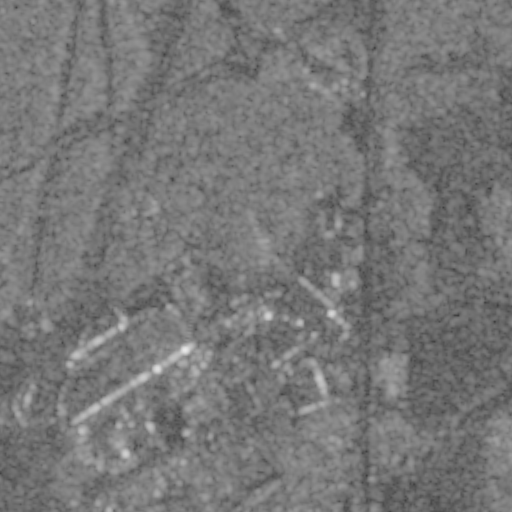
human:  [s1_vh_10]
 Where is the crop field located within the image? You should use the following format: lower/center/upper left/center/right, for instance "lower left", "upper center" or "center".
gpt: The crop field is located in the lower right of the image.
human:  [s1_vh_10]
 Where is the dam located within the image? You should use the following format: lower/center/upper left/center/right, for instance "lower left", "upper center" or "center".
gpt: The dam is located in the lower right of the image.
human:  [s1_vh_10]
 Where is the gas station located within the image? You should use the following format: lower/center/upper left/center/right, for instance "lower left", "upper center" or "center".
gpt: The gas station is located in the center right of the image.
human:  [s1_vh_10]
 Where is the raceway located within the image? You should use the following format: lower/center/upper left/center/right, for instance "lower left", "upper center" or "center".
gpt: The raceway is located in the upper right of the image.
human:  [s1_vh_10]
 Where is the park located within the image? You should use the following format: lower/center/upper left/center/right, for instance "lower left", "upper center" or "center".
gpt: There is no park in the image.

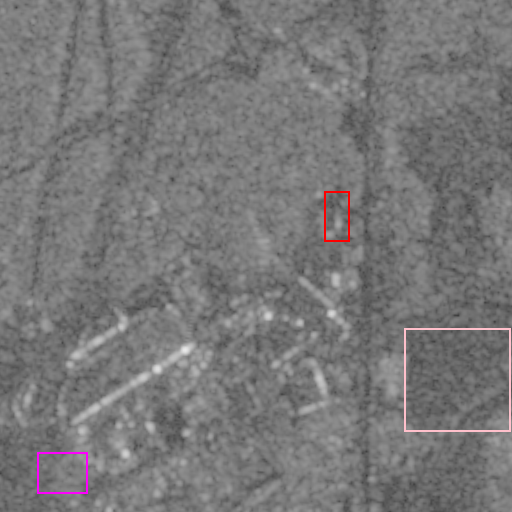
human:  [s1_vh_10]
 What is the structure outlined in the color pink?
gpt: The structure outlined in pink is a crop field.
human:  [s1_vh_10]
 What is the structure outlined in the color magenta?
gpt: The structure outlined in magenta is a park.
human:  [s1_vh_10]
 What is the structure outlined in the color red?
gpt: The structure outlined in red is a parking lot.
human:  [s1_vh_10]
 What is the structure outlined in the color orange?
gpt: There is no orange outline.